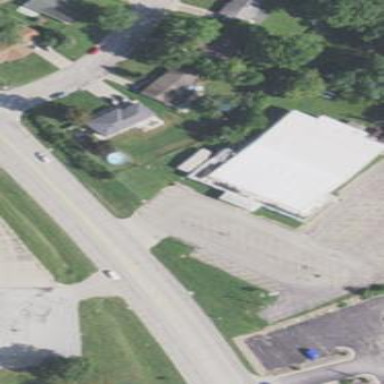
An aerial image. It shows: Building with bowling alley inside.